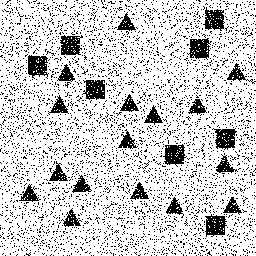
Squares: 8
Triangles: 16
Stars: 0
Total shapes: 24